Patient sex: M
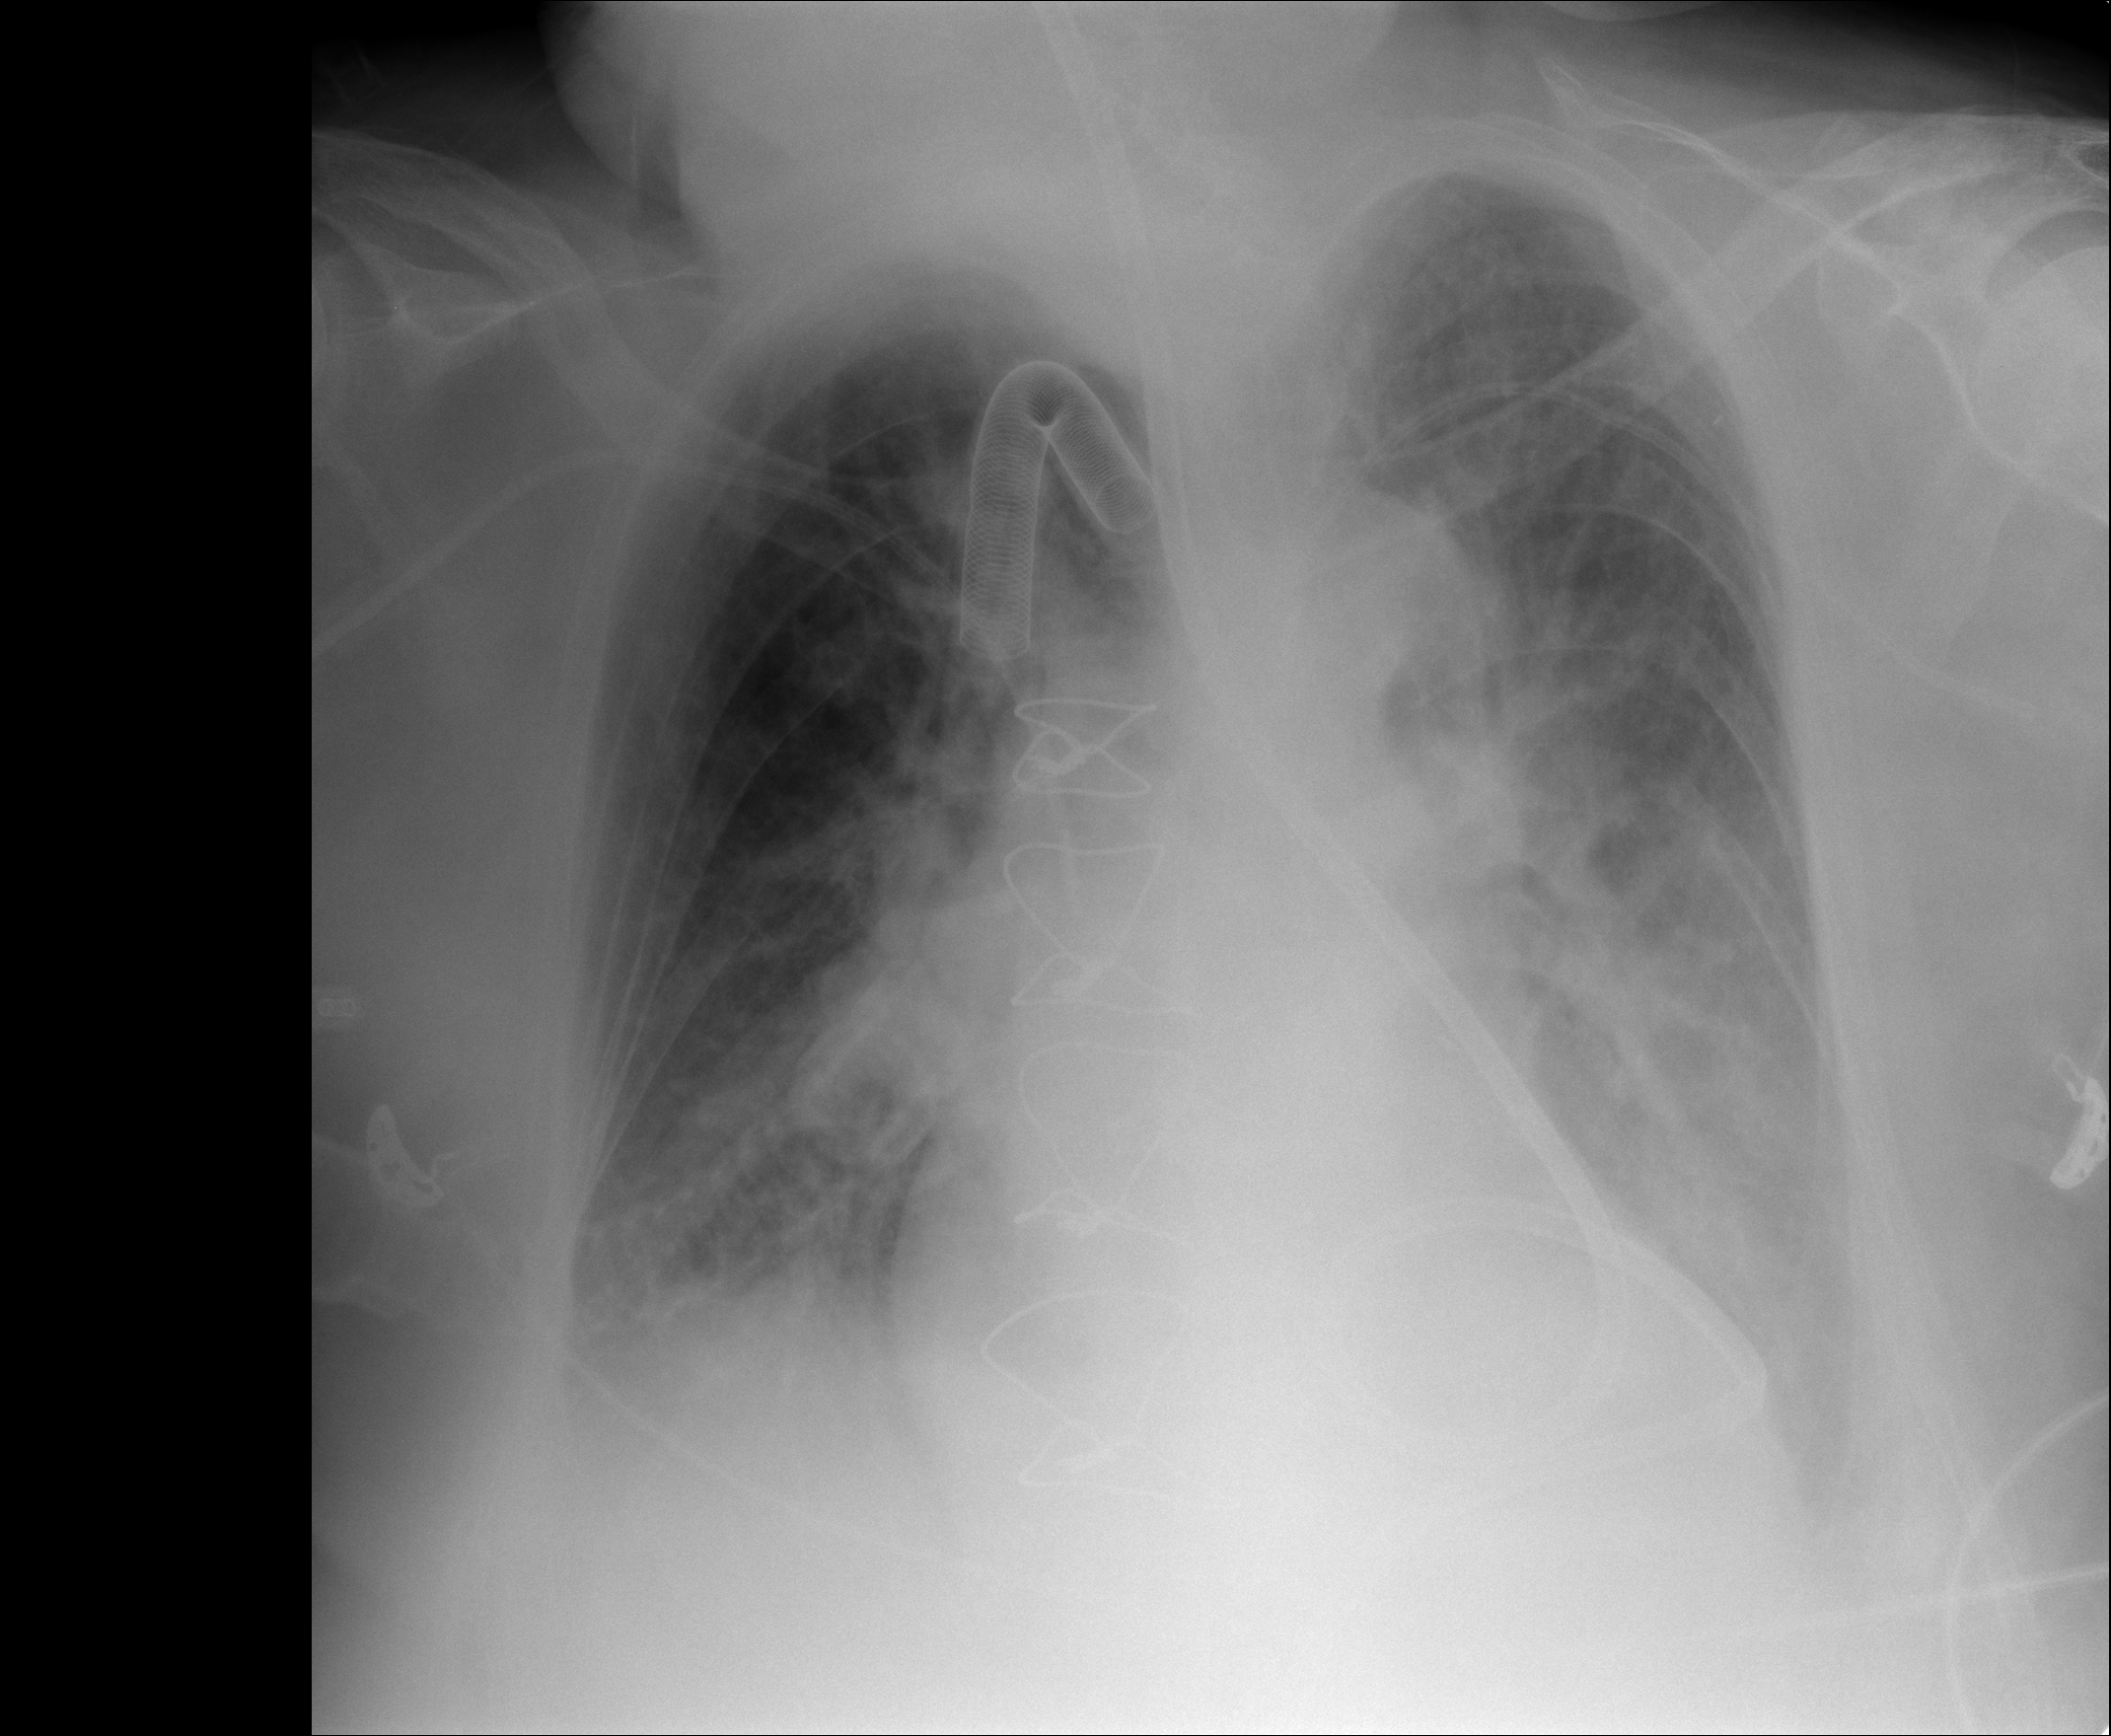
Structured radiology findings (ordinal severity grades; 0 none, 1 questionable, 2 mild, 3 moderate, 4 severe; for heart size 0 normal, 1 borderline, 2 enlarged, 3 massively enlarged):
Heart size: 2
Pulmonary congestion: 2
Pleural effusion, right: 2
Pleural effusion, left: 2
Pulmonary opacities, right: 2
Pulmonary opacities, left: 2
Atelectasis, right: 2
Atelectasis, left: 3